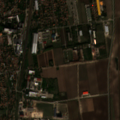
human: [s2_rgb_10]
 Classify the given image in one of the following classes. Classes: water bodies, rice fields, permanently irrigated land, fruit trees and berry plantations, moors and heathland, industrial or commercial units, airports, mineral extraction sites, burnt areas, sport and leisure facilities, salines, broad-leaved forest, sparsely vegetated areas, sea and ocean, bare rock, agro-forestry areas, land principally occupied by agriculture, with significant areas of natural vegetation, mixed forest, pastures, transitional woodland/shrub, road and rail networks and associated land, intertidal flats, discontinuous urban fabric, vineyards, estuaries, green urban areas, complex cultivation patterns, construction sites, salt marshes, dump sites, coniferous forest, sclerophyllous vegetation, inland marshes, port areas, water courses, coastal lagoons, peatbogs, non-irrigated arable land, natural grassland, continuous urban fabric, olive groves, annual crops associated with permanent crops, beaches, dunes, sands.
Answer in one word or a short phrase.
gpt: discontinuous urban fabric, industrial or commercial units, non-irrigated arable land